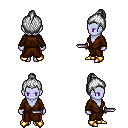
a pixel art fantasy rpg character, female body template, dark elf, purple skin, brown robe, red pants, white short topknot hairstyle, gold boots, dagger, four views (front, back, left, right), 2x2 character sprite sheet, small pixel art, hard edges, no anti-aliasing